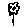
Label: flower